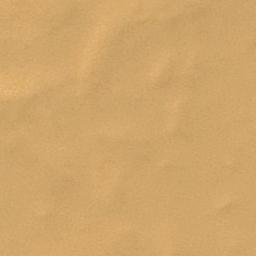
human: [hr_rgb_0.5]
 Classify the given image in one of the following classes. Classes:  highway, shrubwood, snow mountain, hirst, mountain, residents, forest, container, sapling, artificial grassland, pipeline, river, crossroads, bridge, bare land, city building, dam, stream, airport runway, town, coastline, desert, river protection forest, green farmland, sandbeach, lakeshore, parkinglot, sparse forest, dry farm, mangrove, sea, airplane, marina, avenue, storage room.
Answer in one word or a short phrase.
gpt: desert